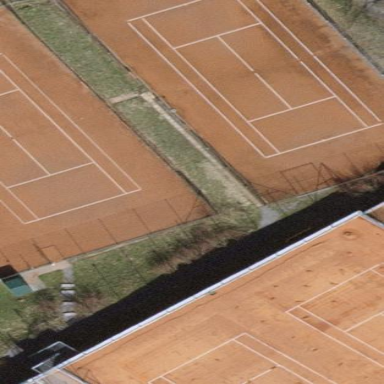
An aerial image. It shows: Tennis court on pitch designated for leisure land.